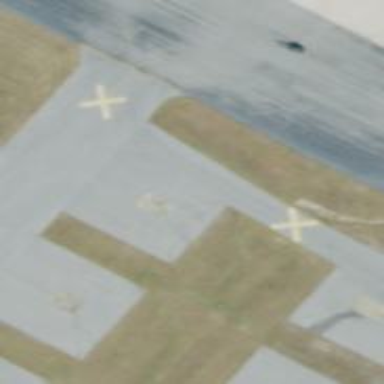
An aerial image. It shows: Image of taxiway at airport.